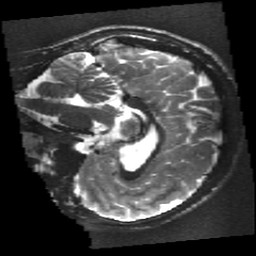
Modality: T2w
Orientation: sagittal
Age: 11
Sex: male
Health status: ill
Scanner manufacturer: ge
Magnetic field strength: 3 T
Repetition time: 7.5 s
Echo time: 0.1015 s